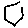
Label: hexagon